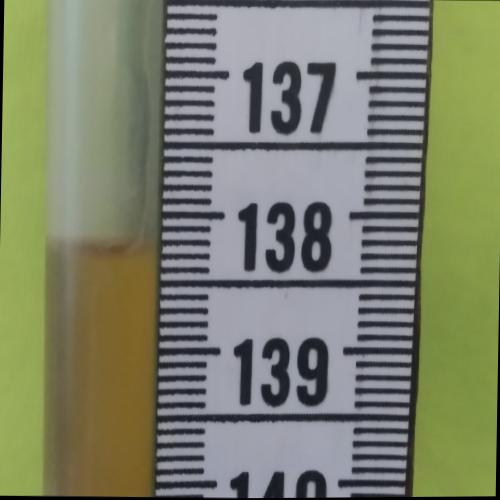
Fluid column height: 138.2 cm